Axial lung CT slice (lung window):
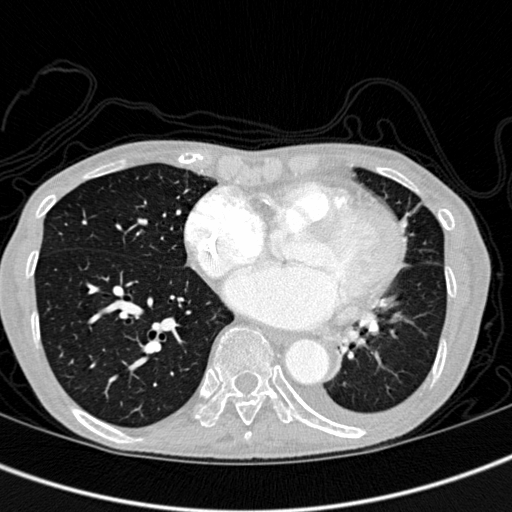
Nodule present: no